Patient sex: M
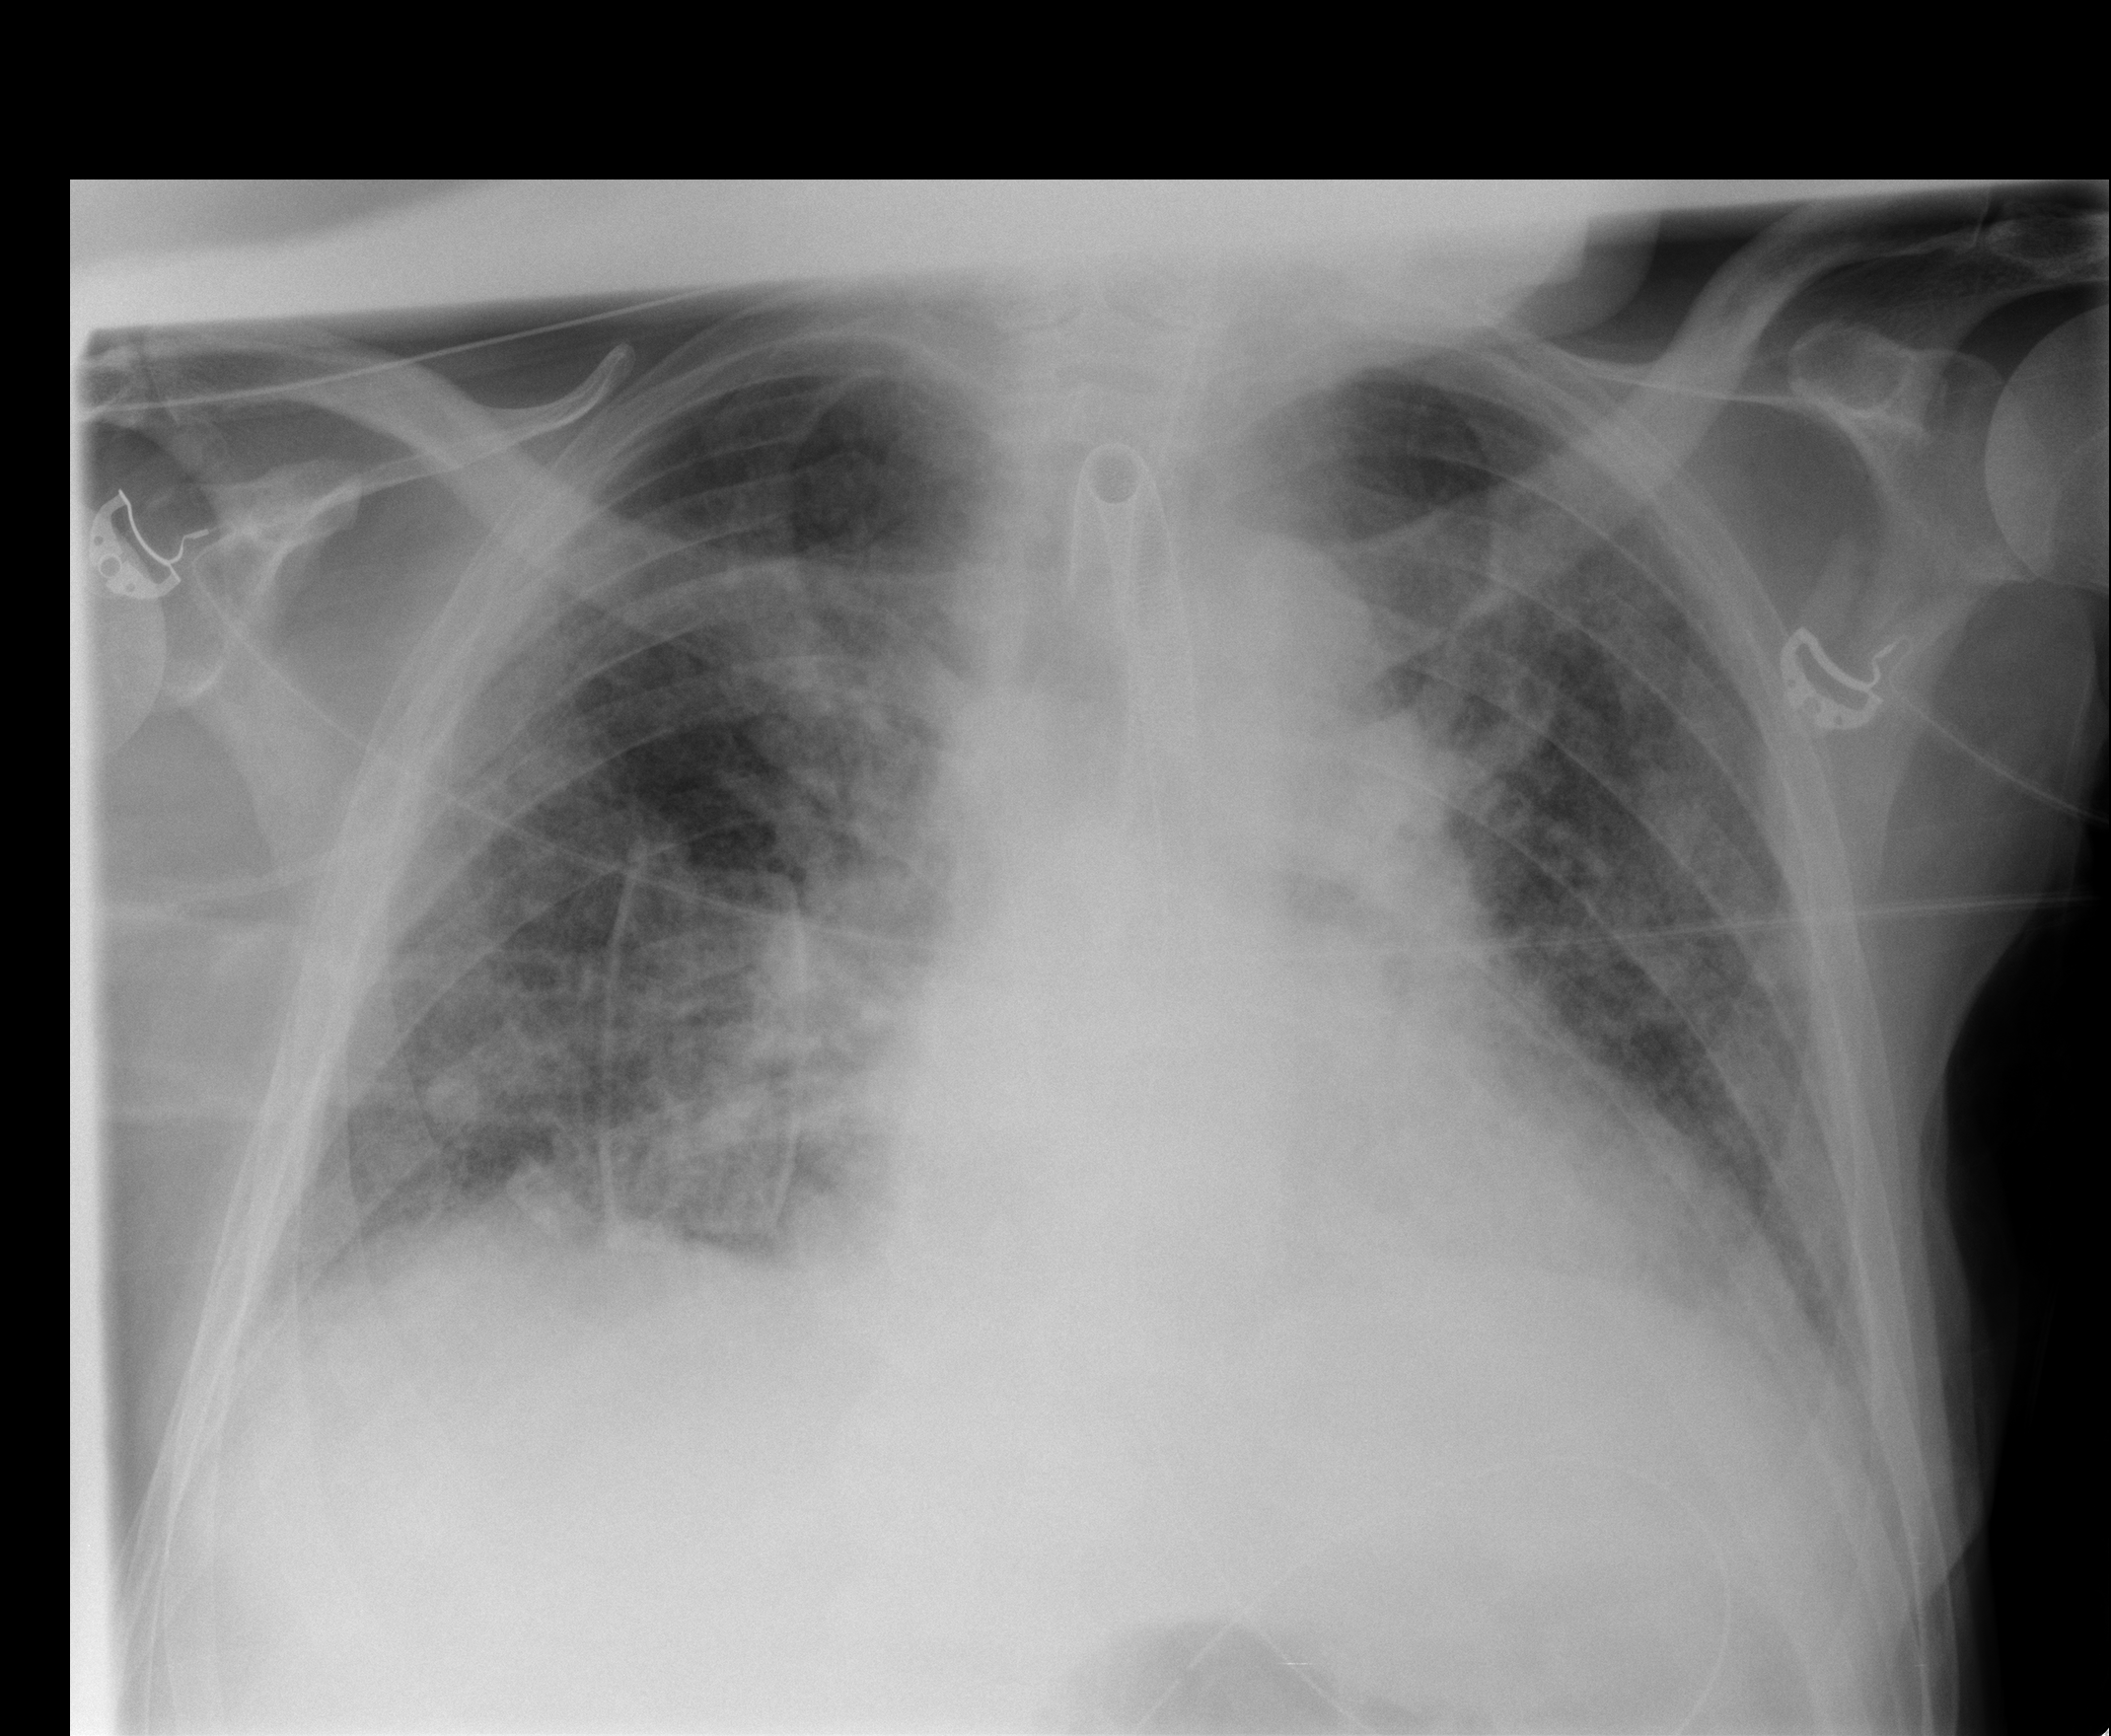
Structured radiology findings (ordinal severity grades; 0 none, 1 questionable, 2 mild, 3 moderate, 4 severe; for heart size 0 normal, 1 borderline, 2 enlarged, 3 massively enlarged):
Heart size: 2
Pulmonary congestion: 2
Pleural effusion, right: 1
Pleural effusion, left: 1
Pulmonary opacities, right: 3
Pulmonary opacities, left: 3
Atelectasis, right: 2
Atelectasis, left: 2